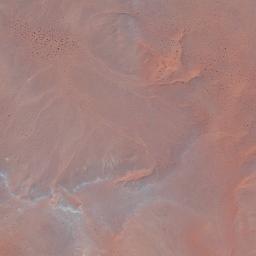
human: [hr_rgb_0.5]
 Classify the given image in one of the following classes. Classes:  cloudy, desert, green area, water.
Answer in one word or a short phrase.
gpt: desert